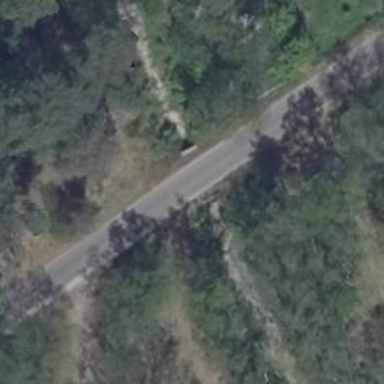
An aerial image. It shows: Unclassified road with asphalt surface.